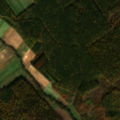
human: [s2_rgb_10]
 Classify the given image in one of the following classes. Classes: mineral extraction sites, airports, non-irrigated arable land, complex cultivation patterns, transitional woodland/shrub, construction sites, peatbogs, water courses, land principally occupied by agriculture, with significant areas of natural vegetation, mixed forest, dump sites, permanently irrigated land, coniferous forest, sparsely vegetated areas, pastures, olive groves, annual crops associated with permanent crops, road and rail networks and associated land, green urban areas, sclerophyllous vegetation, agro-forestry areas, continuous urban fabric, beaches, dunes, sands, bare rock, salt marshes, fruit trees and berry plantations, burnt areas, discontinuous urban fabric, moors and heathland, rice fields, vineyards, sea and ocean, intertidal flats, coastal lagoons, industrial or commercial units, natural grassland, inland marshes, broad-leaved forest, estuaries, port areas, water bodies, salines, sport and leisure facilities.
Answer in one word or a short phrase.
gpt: non-irrigated arable land, complex cultivation patterns, coniferous forest, mixed forest